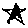
Label: star